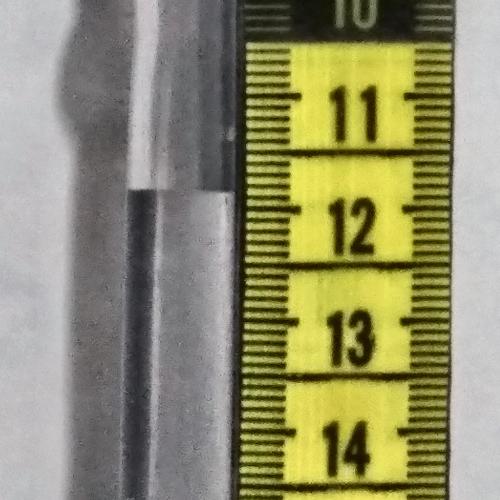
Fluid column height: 11.9 cm